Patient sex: M
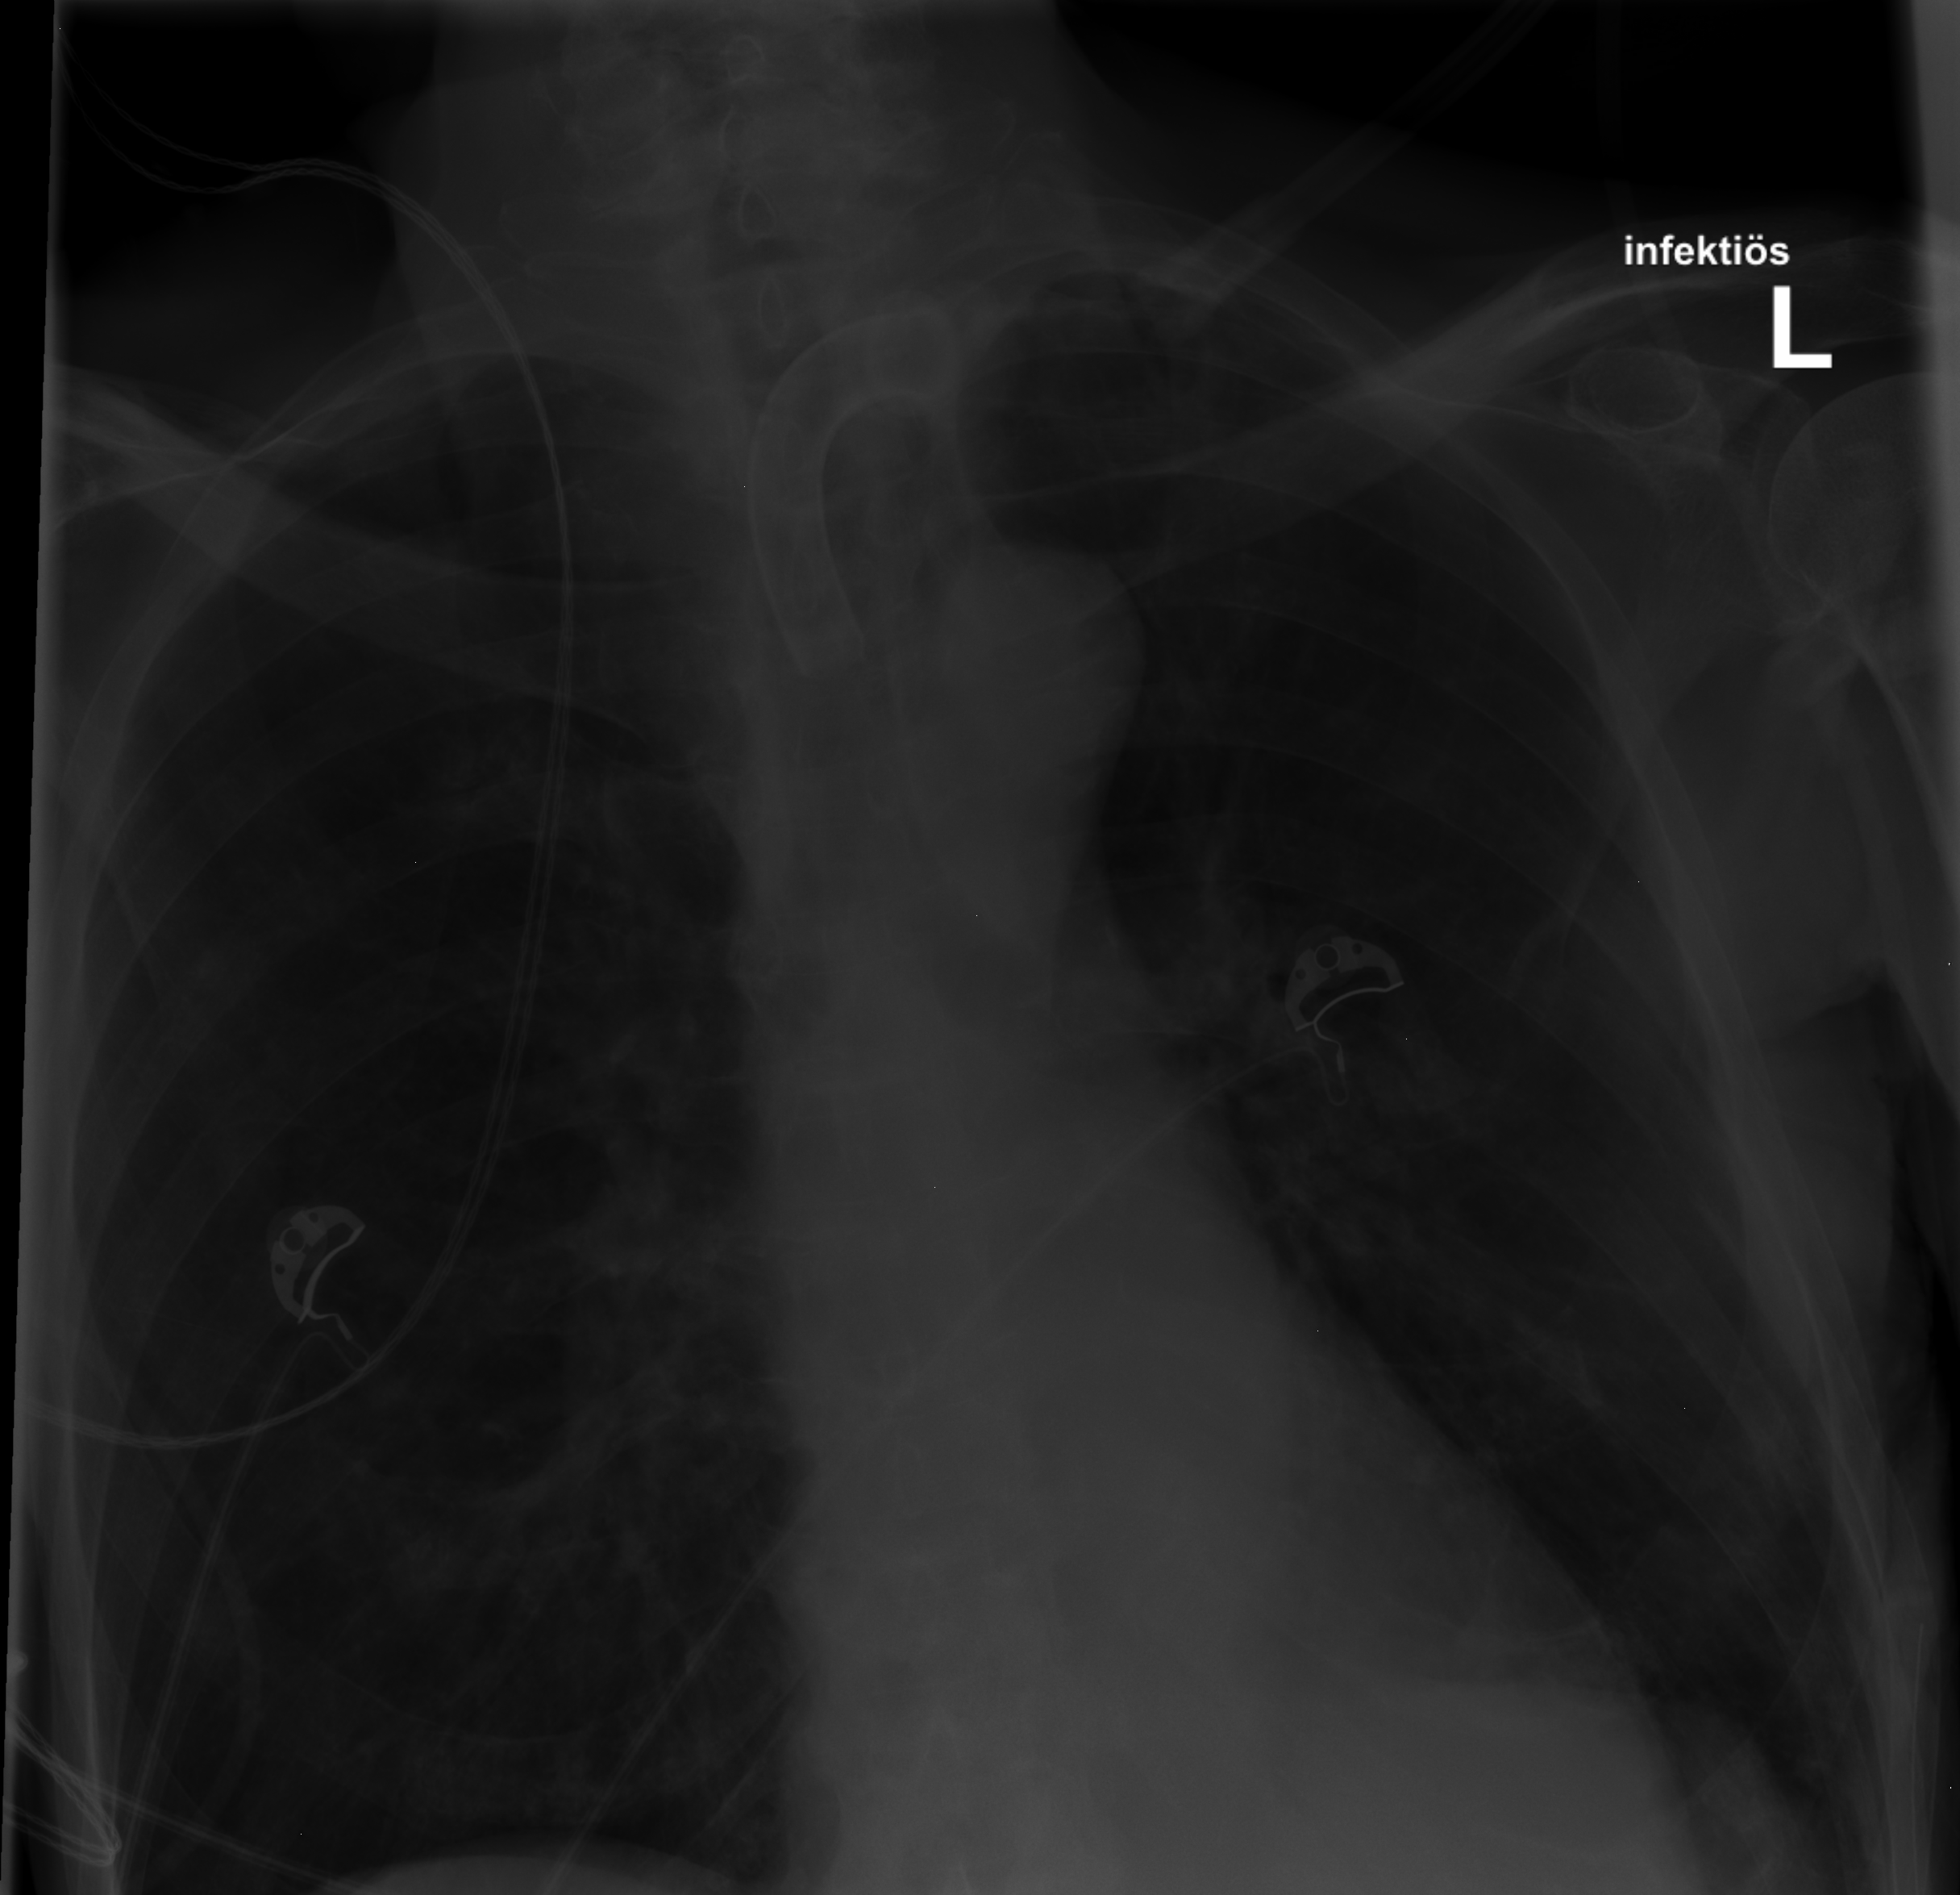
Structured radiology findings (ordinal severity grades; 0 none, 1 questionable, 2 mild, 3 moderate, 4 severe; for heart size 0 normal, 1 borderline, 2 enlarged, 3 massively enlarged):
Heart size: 0
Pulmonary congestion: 0
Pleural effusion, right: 0
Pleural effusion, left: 1
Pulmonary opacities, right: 0
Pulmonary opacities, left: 1
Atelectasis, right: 0
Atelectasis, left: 2